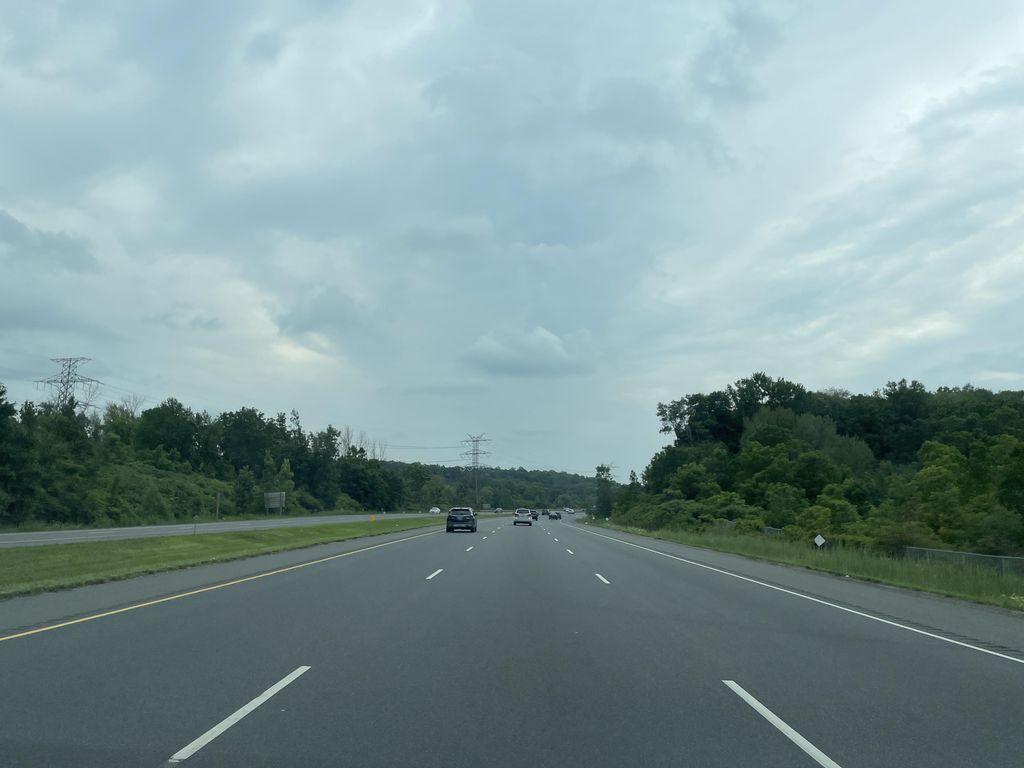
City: hamilton